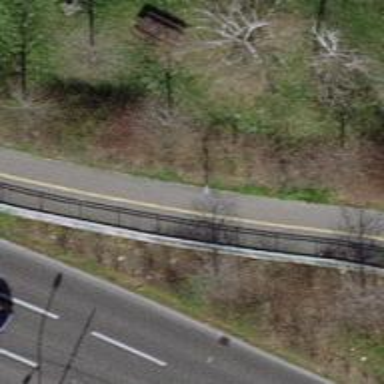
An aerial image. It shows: Asphalt sidewalk and cycleway. The sidewalk and cycleway both have asphalt surface.